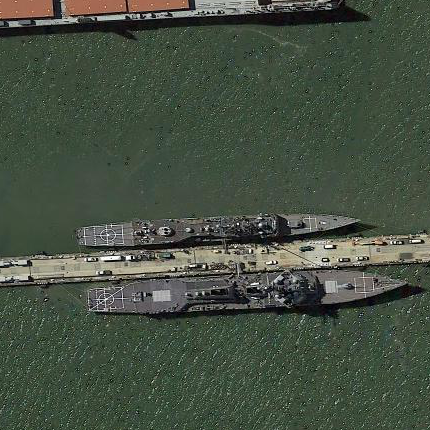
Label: cruiser